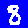
Digit: 8